Interaction volume radius: 5 \u00c5
Interaction volume height: 10 \u00c5
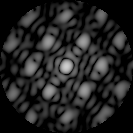
Disorder parameter: 0.2849